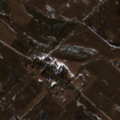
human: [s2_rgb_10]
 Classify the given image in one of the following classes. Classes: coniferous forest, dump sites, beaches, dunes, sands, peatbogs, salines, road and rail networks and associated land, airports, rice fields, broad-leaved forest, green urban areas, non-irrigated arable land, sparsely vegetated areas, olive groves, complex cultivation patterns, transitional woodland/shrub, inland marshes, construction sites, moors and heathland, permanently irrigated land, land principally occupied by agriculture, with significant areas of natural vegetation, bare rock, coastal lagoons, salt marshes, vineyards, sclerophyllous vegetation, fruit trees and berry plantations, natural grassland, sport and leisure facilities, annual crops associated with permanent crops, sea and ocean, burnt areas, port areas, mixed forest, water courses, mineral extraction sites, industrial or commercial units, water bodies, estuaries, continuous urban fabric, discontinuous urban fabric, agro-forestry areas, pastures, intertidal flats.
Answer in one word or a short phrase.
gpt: non-irrigated arable land, pastures, complex cultivation patterns, land principally occupied by agriculture, with significant areas of natural vegetation